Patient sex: M
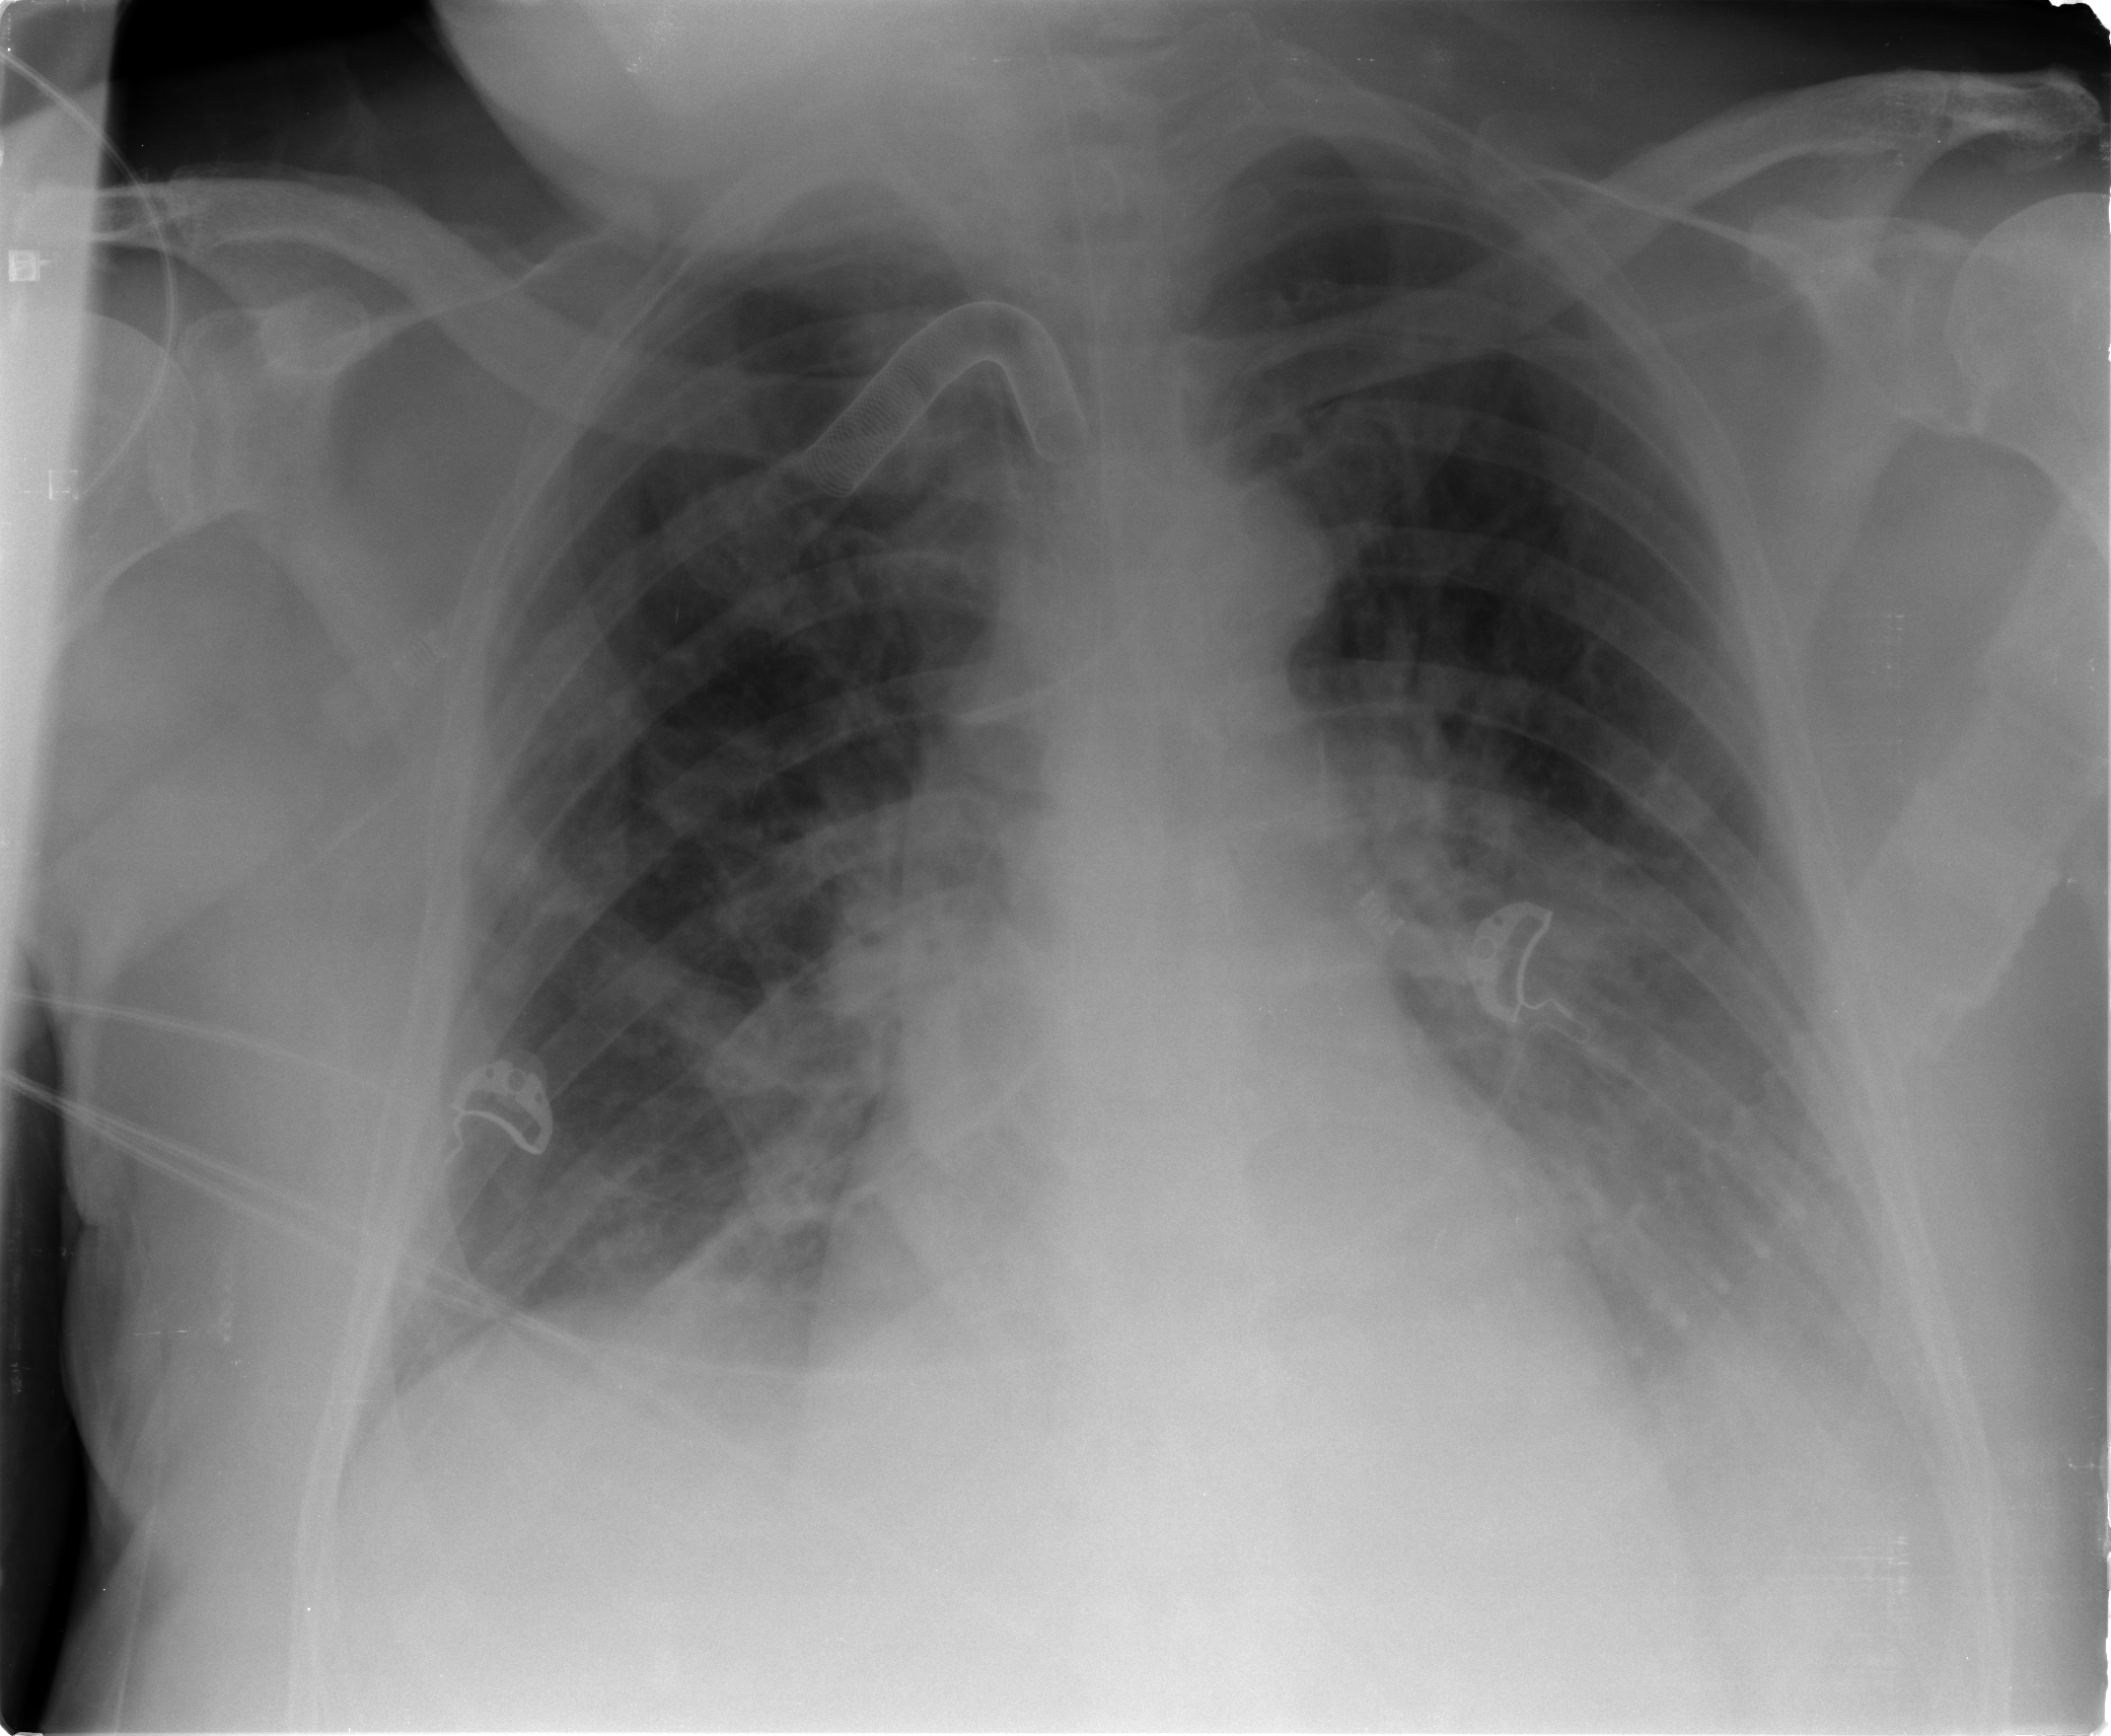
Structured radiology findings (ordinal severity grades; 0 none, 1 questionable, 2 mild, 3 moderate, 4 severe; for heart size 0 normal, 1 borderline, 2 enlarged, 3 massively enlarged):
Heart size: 0
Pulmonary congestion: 2
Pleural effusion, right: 2
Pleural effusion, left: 3
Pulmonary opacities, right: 1
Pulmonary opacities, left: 1
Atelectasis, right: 2
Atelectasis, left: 2